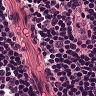
Metastatic tissue present: no